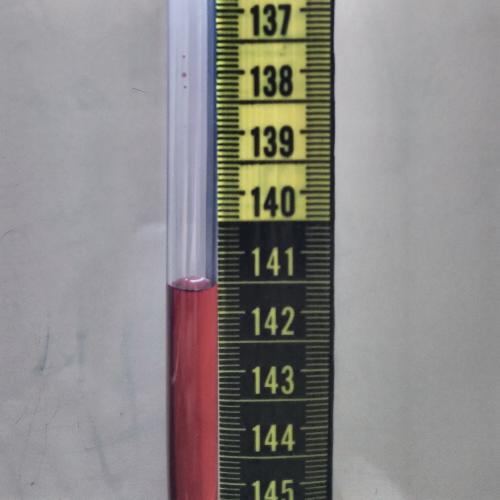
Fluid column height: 141.6 cm